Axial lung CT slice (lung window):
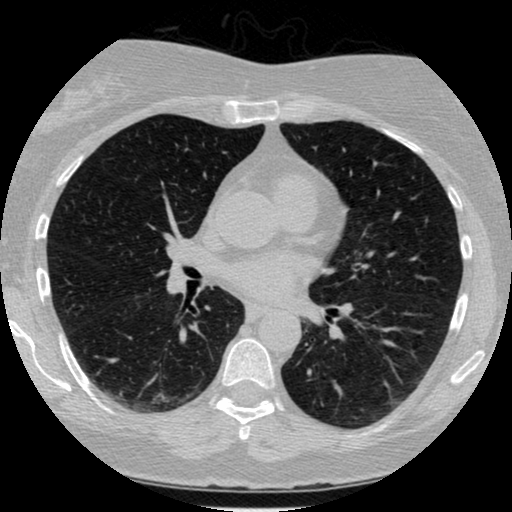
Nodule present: no